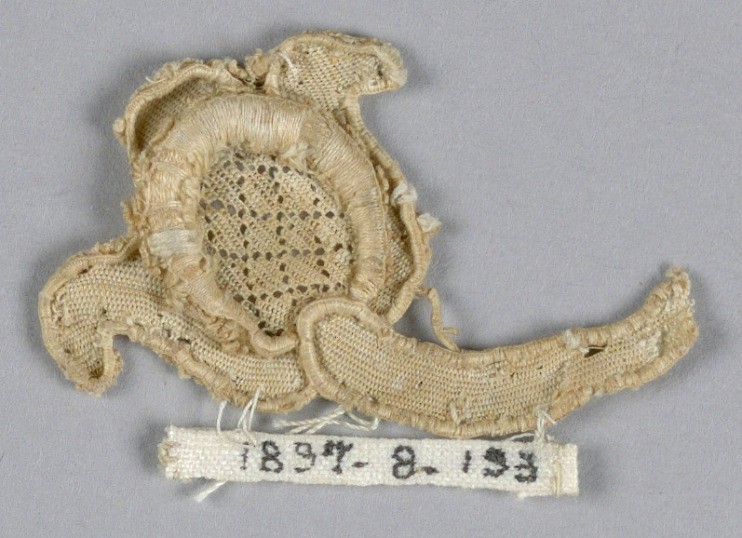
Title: Fragment
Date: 17th century
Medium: linen Technique: needle lace
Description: Fragment with small tulip-like bud and stem. Central diamond diaper design.